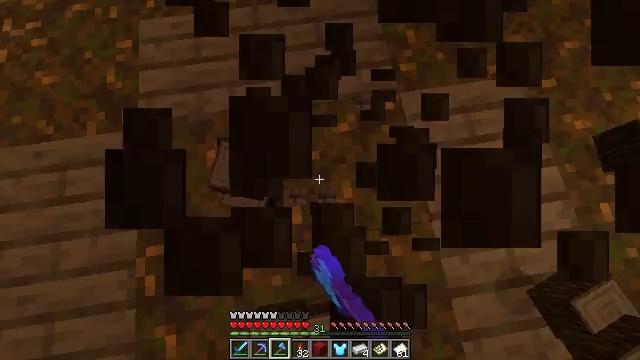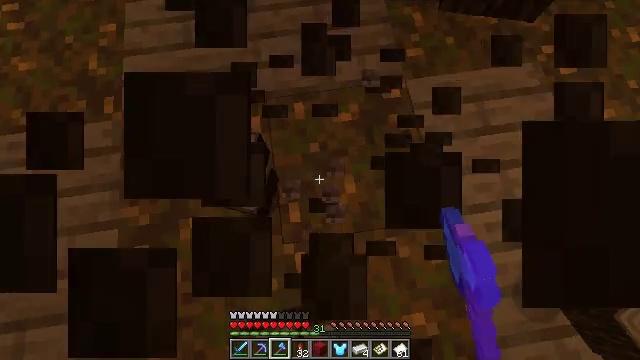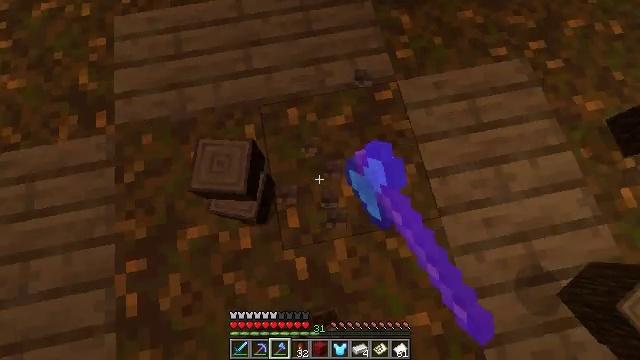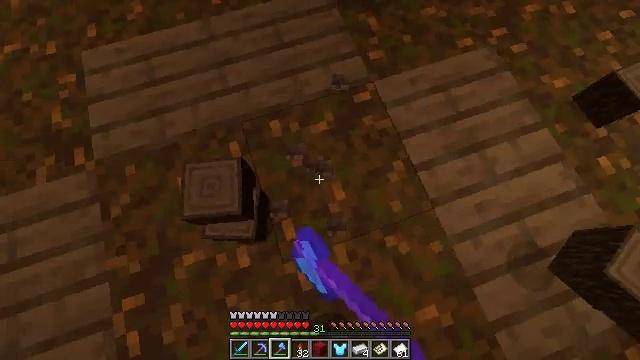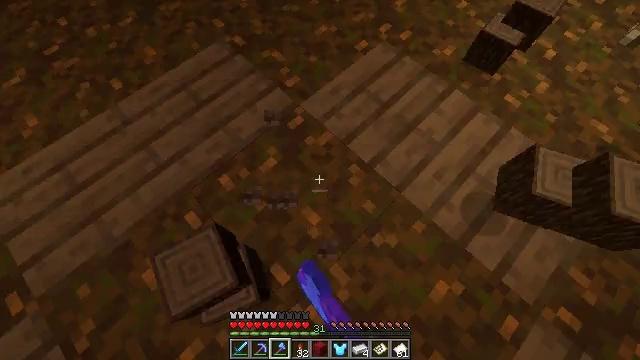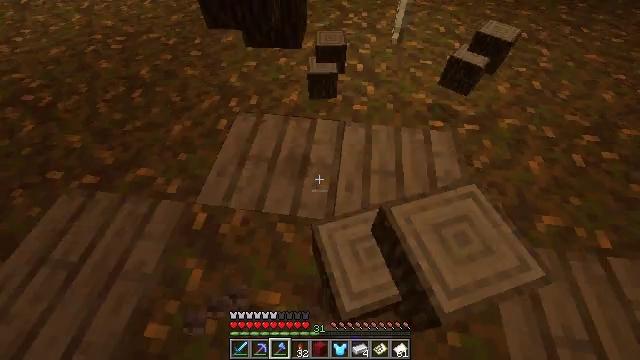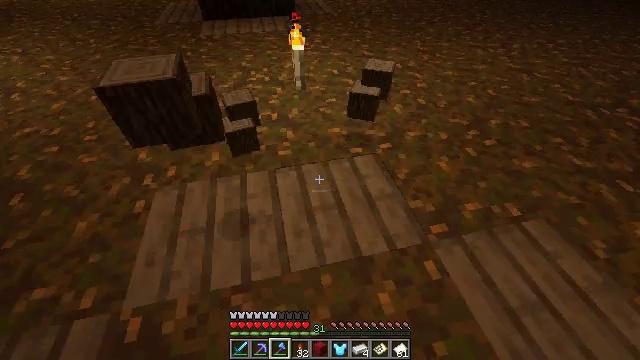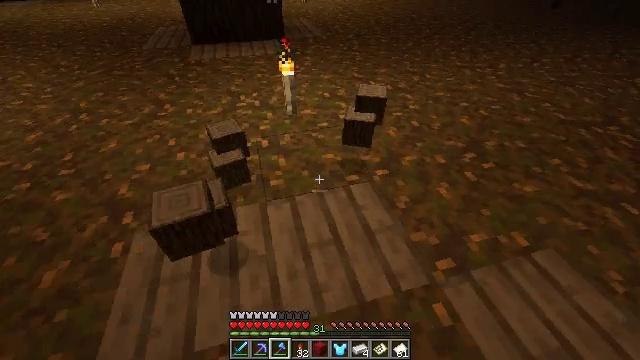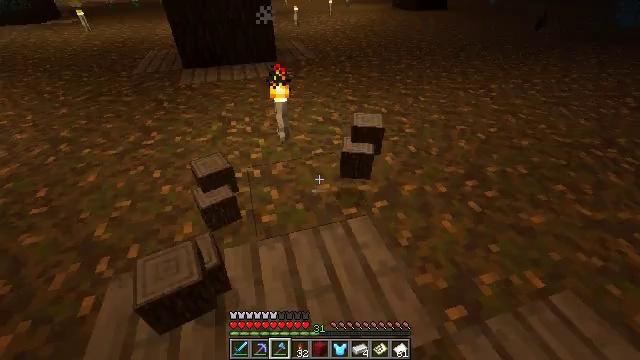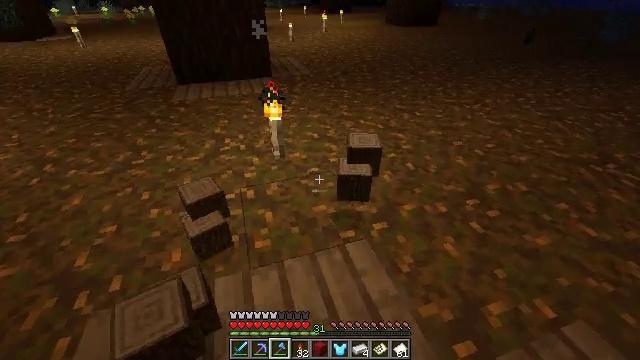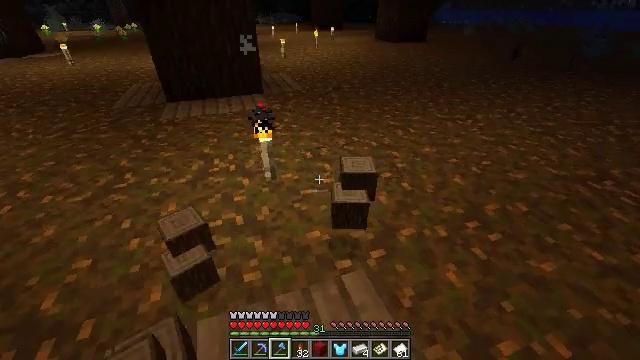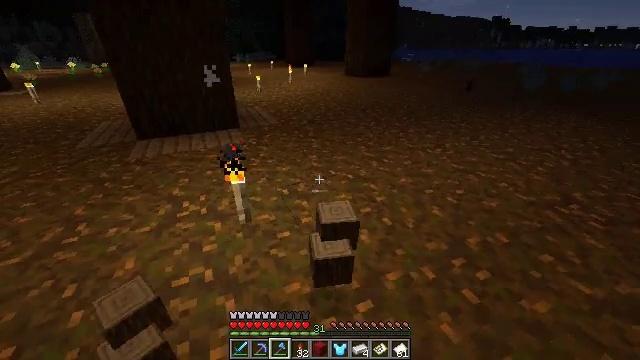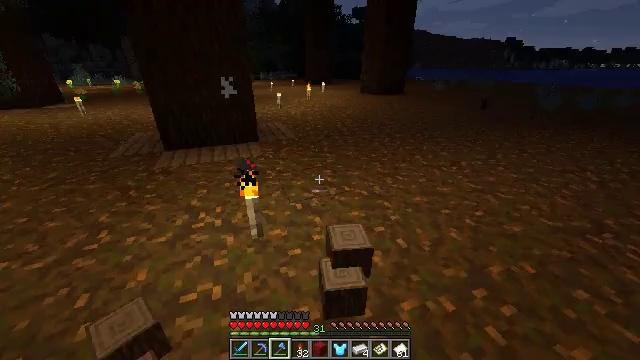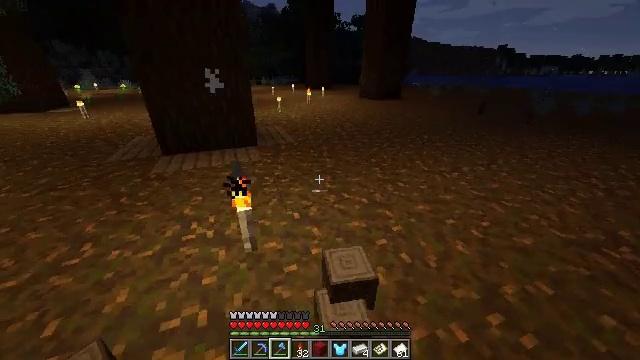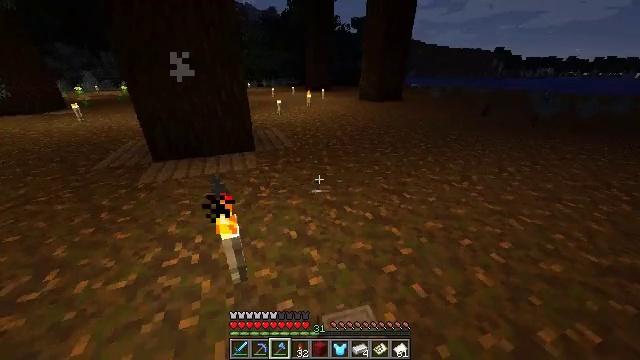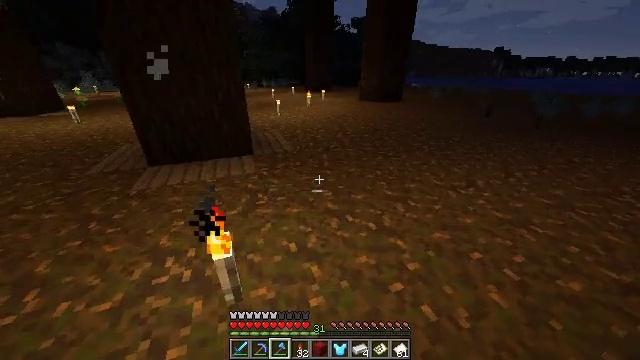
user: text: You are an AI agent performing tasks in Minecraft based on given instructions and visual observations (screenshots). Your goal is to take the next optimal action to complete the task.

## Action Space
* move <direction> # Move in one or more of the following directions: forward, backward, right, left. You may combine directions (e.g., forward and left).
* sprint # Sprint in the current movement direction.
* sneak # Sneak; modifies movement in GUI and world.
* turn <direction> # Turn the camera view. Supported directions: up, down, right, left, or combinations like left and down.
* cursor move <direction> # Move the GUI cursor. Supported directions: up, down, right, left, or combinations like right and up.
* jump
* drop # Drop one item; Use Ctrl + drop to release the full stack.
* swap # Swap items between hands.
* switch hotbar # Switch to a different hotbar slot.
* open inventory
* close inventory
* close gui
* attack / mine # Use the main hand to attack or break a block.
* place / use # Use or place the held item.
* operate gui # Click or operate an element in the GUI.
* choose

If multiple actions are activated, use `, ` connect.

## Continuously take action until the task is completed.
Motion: motion action
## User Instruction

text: Collect spruce leaves for landscaping.
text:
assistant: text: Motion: attack / mine
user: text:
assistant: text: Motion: turn right, attack / mine
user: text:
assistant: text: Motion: turn right and up, attack / mine
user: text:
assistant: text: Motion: turn right and up
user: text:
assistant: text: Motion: turn right and up
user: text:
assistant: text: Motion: move forward, turn right and up
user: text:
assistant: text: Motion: move forward, turn right and up
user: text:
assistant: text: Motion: move forward, turn right and up
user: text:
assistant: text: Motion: move forward, turn right and up
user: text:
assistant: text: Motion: move forward, sprint, turn right and up
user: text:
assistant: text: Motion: move forward, sprint, turn right and up
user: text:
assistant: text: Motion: move forward, sprint, turn left and up
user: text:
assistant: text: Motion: move forward, sprint
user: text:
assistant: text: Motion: move forward, sprint
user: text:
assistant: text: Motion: move forward, sprint
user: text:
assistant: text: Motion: move forward, sprint, turn right
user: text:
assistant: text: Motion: move forward, sprint, turn right, open inventory
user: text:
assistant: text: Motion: move forward, cursor move right and up, open inventory
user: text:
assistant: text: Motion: move forward, cursor move right and up, open inventory
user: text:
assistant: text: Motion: cursor move right
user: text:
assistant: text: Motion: no_op
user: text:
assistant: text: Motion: cursor move right
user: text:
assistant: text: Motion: no_op
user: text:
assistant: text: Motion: no_op
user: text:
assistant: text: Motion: no_op
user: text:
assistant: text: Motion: no_op
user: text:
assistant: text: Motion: no_op
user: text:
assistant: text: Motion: cursor move left and down
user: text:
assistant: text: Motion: cursor move left
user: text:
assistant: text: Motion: no_op